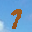
Label: 7